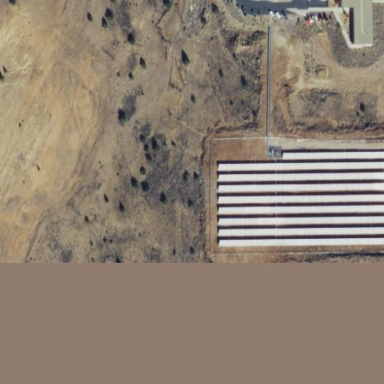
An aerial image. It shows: Solar power plant utilizing photovoltaic technology to generate electricity.